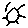
Label: sun